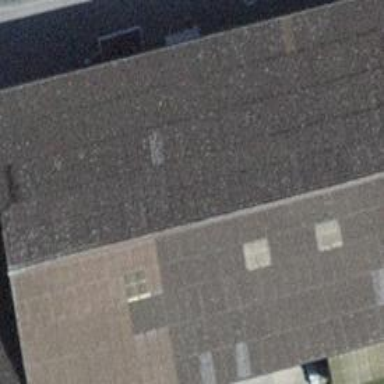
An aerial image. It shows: Industrial building.